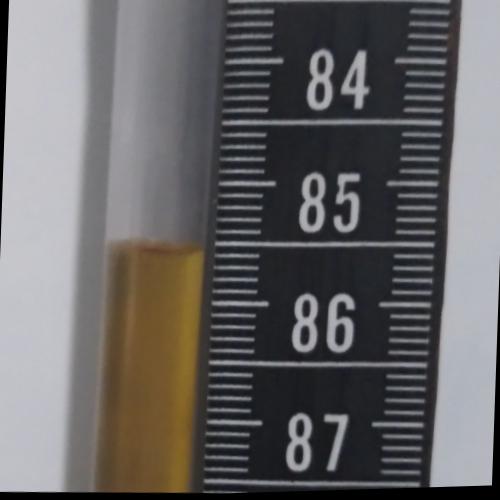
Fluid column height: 85.6 cm